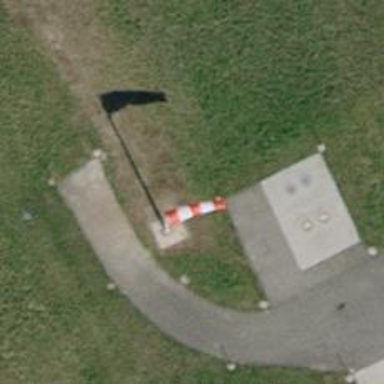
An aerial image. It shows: Windsock at the airport.